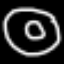
Label: donut